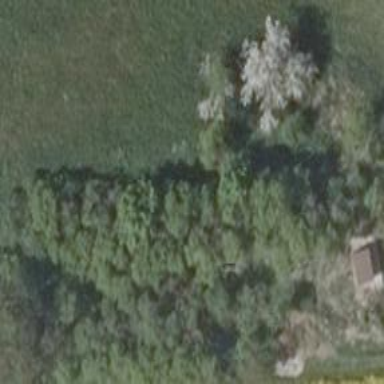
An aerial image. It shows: Forest with evergreen needle-leaved trees.